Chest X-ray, AP view. Patient: 31 years old, sex M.
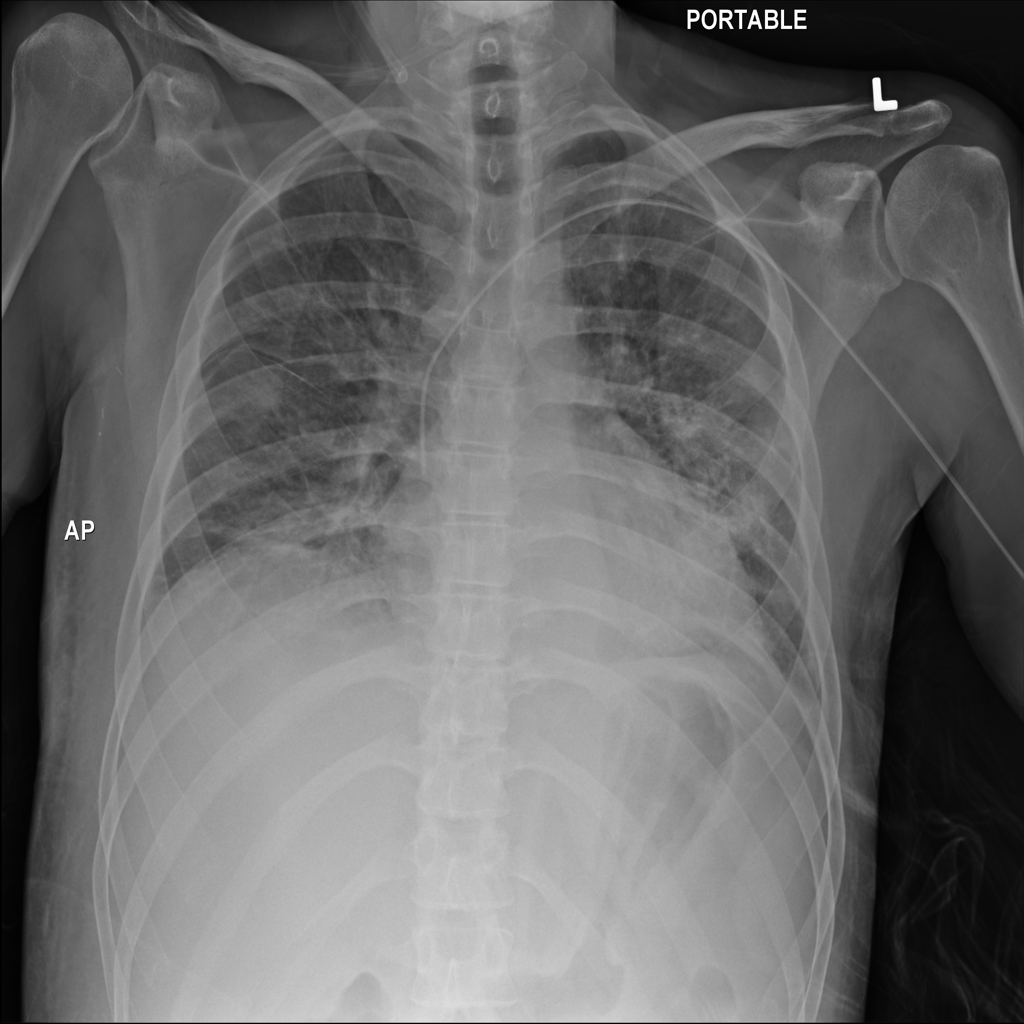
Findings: Infiltration